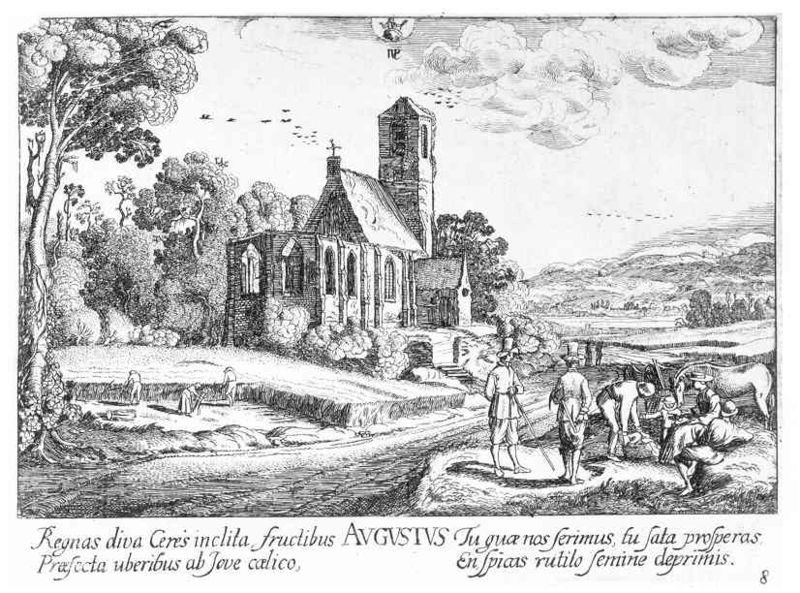
Titel: August
Künstler: Wenzel Hollar
Standort: Karlsruhe
Institution: Staatliche Kunsthalle Karlsruhe
Schlagwörter: baum, berg, feuer, gott, gruppe, himmel, laub, mann, schatten, vogel, wasser, weiß, wolken, bäume, fluss, frauen, kirchturm, landschaft, menschen, sitzen, fenster, frau, grau, hut, licht, männer, schwarz, skizze, strasse, zeichnung, dach, gebäude, haus, rasen, tiere, weg, wiese, wolke, herren, leute, zylinder, alt, mensch, stehen, bach, feld, felder, horizont, hügel, natur, stamm, vieh, vögel, brücke, büsche, kanal, kirche, rauch, land, kind, blatt, gotik, wald, arbeit, bauern, fliegen, pferd, pferde, stock, turm, vogelschwarm, engel, adelige, holzschnitt, schrift, sommer, ruhe, liegen, ansicht, stab, acker, ernte, feldarbeit, getreide, korn, weizen, berge, gebirge, dorf, giebel, grafik, graphik, kuh, rind, pause, rast, arbeiter, figuren, romantik, luft, treppe, wasse, frack, inschrift, striche, bauer, kornfeld, verfall, ruine, buch, burg, kloster, kreuz, linie, schwalben, feldarbeiter, druck, schnitt, schwarz-weiß, radierung, stich, lithografie, seite, illustration, schwert, text, strich, drcuk, degen, gänse, laubbaum, kathedrale, buchseite, zeichnen, ländlich, christlich, dolch, mittelalter, laubbäume, chor, kapelle, landwirtschaft, menschengruppe, florett, ähren, emblem, kupferstich, jahreszeit, pflug, hirten, monat, zugvögel, erte, bau, bildunterschrift, sense, details, august, knecht, latein, lateinisch, gotteshaus, stick, augustus, kirchenfenster, katholizismus, kirchr, kalender, ernten, wolk, hans thoma, mähen, schwalbe, vogelflug, diva, getreideernte, kalenderblatt, vogelzug, vie, feöd, beuern, mahd, monatsblatt, ceres, gutsherr, monatsbilder, monatsbild, gotische fenster, 8, lateinische inschrift, graphik#, #schrift, #baum, menschenm, iirche, mënner, "kirche, m"nner, regnas, fensterhöhlen, vögekl, kirche ruine, zyilinder, pfeeerd, fronarbeit, in bau